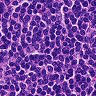
Metastatic tissue present: no